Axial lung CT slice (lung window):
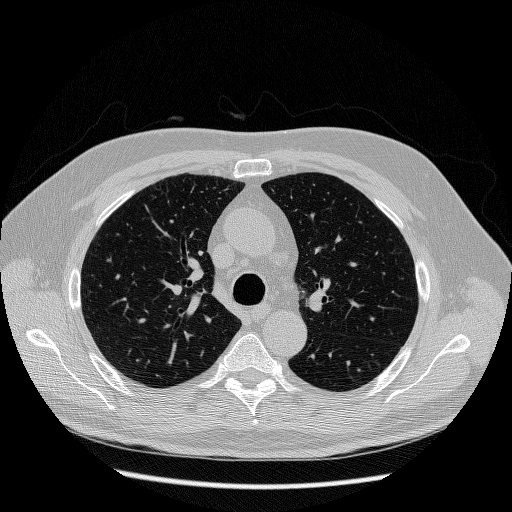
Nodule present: no